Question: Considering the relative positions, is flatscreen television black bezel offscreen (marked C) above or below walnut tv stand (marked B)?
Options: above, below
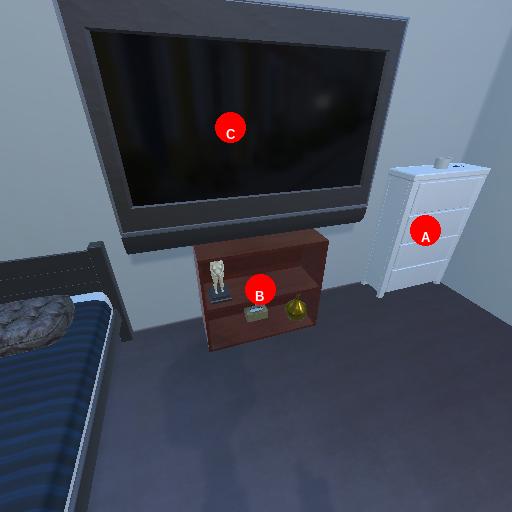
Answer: above